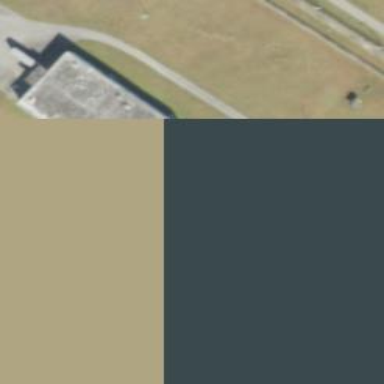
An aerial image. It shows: Prison building.